Question: I wanted to draw a Text at runtime but I wanted to draw a text that has three words. requirement is these words should stack vertically.

I am able to draw it for one text - Here is the attempt.
'''
protected override void OnDraw(Canvas canvas)
{
base.OnDraw(canvas);
paint.SetStyle(Paint.Style.Stroke);
paint.AntiAlias = true;
paint.Dither = true;
paint.StrokeWidth = 5;
paint.SetARGB(255, 255, 255, 255);
textPaint.AntiAlias = true;
textPaint.SetARGB(255, 255, 255, 255);
textPaint.TextSize = 30;
string firstText = "Text1";
textPaint.TextAlign = Android.Graphics.Paint.Align.Center;
canvas.DrawCircle(centerCircle.X, centerCircle.Y, circleRadius, paint);
canvas.DrawText(firstText, centerCircle.X, centerCircle.Y, textPaint);
}
'''
I am not getting how to draw next Text2 below - I tried firstText="Text1
Text2" but not successful.
Please FYI - I have just started android using 'C# Xamarin.Android'. any help and pointer is appreciated.
Thanks :)
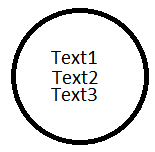
Answer: Change the 'Y' position of text:
'''
canvas.DrawText(firstText, centerCircle.X, centerCircle.Y - 50, textPaint);
canvas.DrawText(secondText, centerCircle.X, centerCircle.Y, textPaint);
canvas.DrawText(thirdText, centerCircle.X, centerCircle.Y + 50, textPaint);
'''
If you want to center the text in the circle use 'measureText' method of 'Paint'.